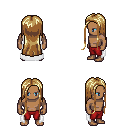
a pixel art fantasy rpg character, male body template, human, dark skin, white cape, red pants, blonde extra-long hairstyle, four views (front, back, left, right), 2x2 character sprite sheet, small pixel art, hard edges, no anti-aliasing